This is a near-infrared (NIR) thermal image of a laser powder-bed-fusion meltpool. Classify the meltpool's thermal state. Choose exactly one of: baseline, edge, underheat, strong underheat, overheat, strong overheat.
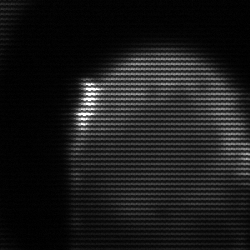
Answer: edge